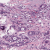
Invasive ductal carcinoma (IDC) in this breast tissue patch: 1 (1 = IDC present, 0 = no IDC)